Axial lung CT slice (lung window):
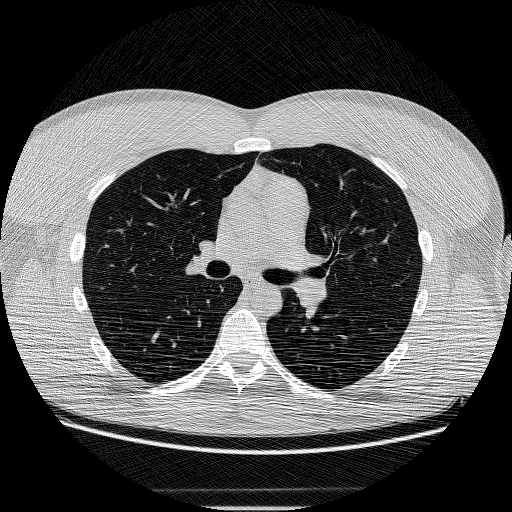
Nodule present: no